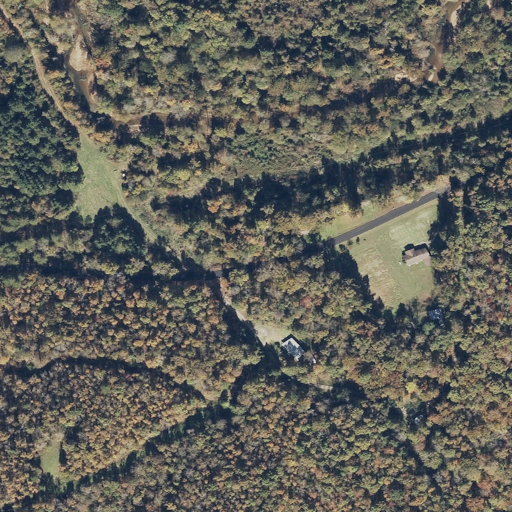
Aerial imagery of valley in Alabama named Palestine Hollow containing deciduous forest, woody wetlands, open development, shrub, mixed forest, and low intensity development